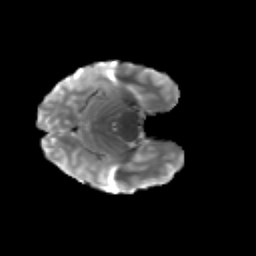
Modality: T2w
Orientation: axial
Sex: male
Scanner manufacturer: siemens
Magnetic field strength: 3 T
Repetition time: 5 s
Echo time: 0.071 s